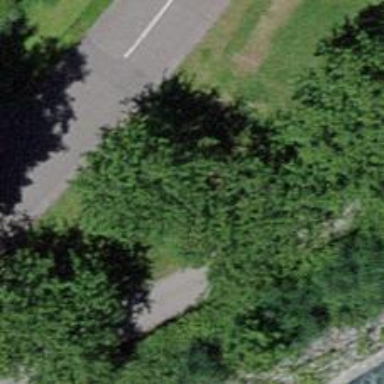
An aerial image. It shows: Brown bench.